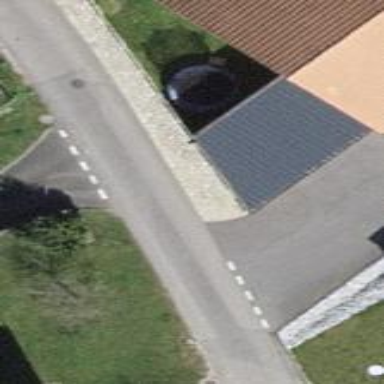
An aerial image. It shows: View of roof of building.